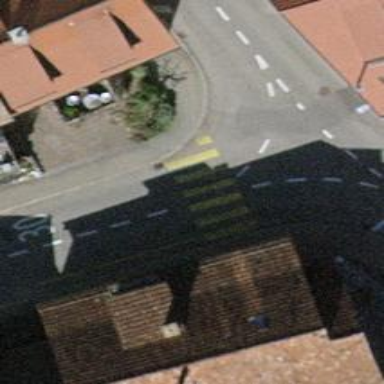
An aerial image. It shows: Uncontrolled zebra crossing on the road.